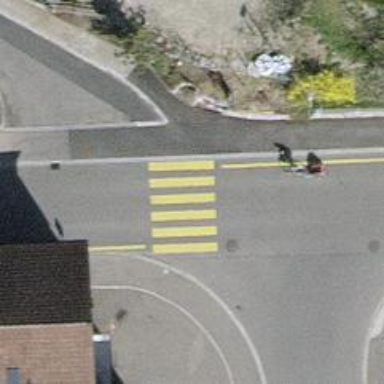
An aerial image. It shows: Marked crossing with zebra markings.